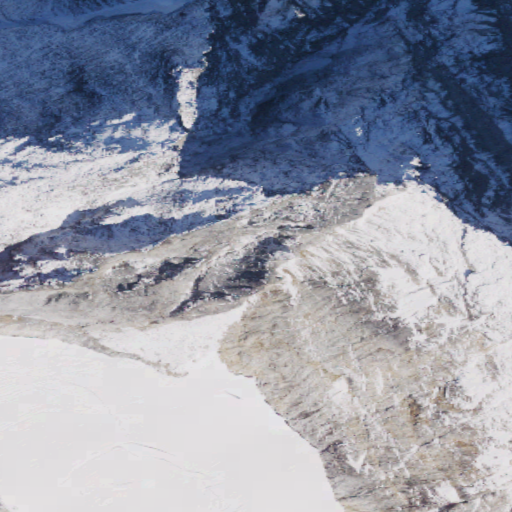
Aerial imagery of mountain in Washington named Mount Terror containing barren land and snow